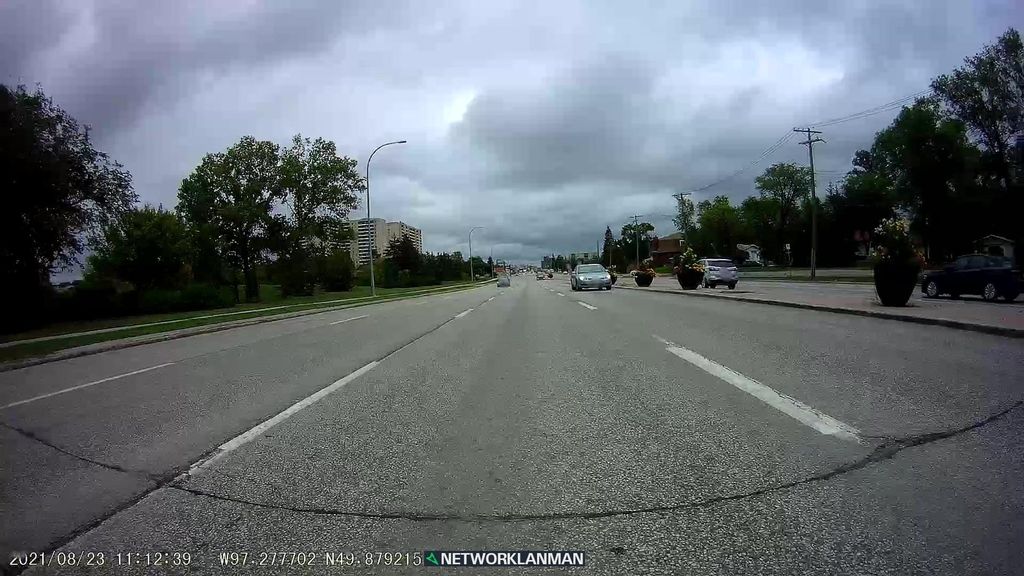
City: winnipeg